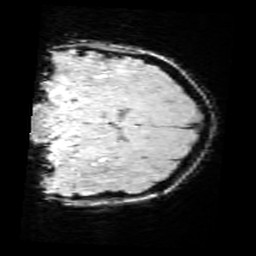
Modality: SWI
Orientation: coronal
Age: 10
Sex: female
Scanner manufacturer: siemens
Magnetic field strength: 3 T
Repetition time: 0.027 s
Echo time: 0.02 s